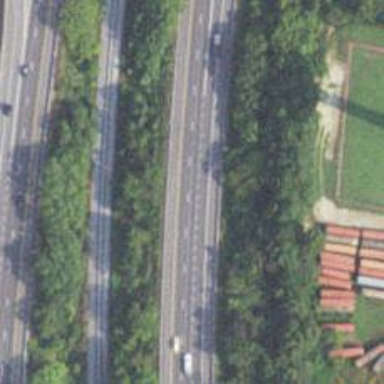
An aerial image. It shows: Motorway.